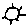
Label: sun